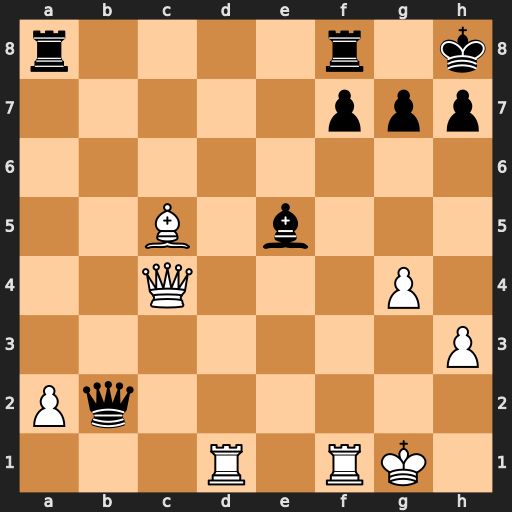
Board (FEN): r4r1k/5ppp/8/2B1b3/2Q3P1/7P/Pq6/3R1RK1
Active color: w
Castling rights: -
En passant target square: -
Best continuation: Rf2 Qb8 Bxf8